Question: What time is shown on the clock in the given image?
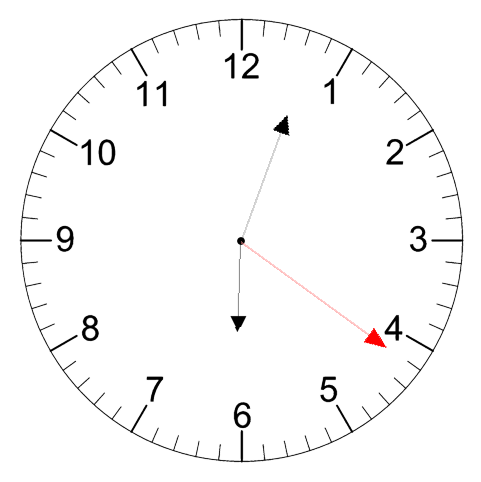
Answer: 06:03:21